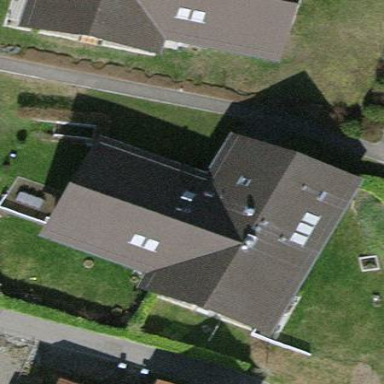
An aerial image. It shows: Building with tile roof.